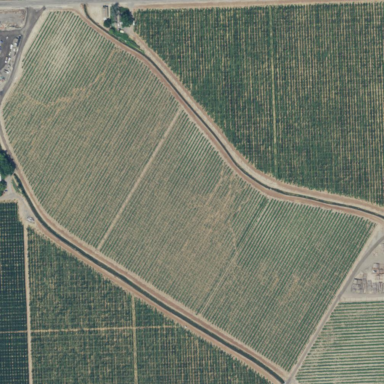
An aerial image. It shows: Orchard.